Question: Well I am trying to change the colors for my graph based on label conditions.
First of all, this is how the graph looks like.

I was trying to change the values based on three conditions. Warning, Critical and Emergency. Basically having three different colors for each of the conditions. For example all Emergencies be red, all critical be orange and all warning be yellow. "Title" is x-axis in my case and "criticality" happens to be the cluster.
I tried following the thread
<URL>
I also looked at this thread <URL>
I havent had any luck trying to use the code from both the threads.
This code from the second thread actually made sense for me to use in my case.
'''
Dim c As Chart
Dim s As Series
Dim iPoint As Long
Dim nPoint As Long
Set c = ActiveChart
Set s = c.SeriesCollection(1)
nPoint = s.Points.Count
For iPoint = 1 To nPoint
If s.XValues(iPoint) = "avg" Then
s.Points(iPoint).Interior.Color = RGB(255, 0, 0)
End If
Next iPoint
'''
But not sure what variables should I be changing. Any help is welcomed!
Thanks.
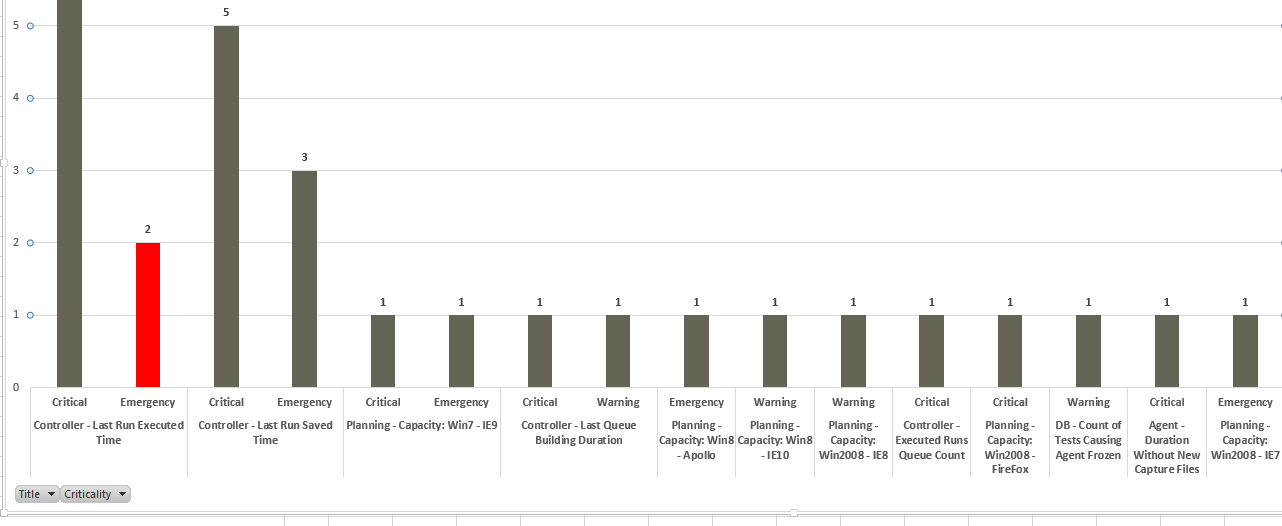
Answer: the s.XValues(iPoint) will contain Title and Criticality concatenated.
Try to change:
'''
If s.XValues(iPoint) = "avg"
'''
to:
'''
If right(s.XValues(iPoint), 9) = "Emergency"
'''
In this way you will check if the last 9 letters of the label are exactly "Emergency".
You should be able to modify your code to add another condition for Critical or Warning.
Hope this help,
The Macro Guru